Question: We have the Datebirth field on Contact entity form. When a user picks the date 1 October 1983, the system automatically changes it to 30 September 1983.
However, this kind of magic doesn't happen with other dates.
The field behavior is User Local. Format is Date Only. Our timezone GTM +3. Crm converts it to GTM +0 on changing field value correctly. Also we cannot change the behavior.
What could be the mysticism of 10/1/1983?

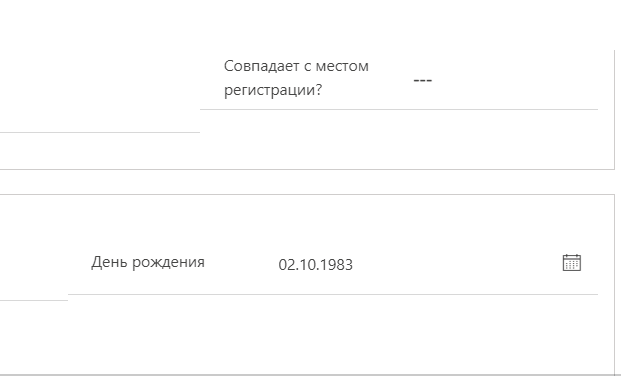
Answer: We've been analyzing this problem for 2 days. Finally we found the core of the problem. The issue is that Sep 30 1983 and Sep 30 1982 are dates of daylight-saving time (DTS).
For example, when the date 1 Oct 1983 00:00 is picked and saved into database (MS SQL Server), it will be converted to the Greenwich Mean Time +0 (GMT +0). In our case (GMT +3) the time must be 09/30/1983 21:00:00.
[DB_name]/Programmability/Scalar-valued functions/, because on switching to winter time the clock is put back an hour. As a result, the time 09/30/1983 20:00:00 is saved in DB, instead of 09/30/1983 21:00:00.
Therefore, when crm displays the time 09/30/1983 20:00:00 on a form, it converts it to local time (adds 3 hours). This is why we see 09/30/1983 23:00:00.
We added 1 hour in DB to solve this problem.